Field crop: tomato
Growth stage: 2
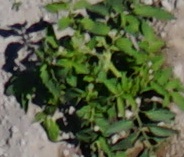
Species: tomato